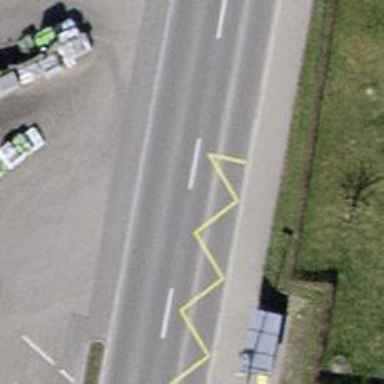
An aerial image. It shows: Bus stop equipped with public transport stop position.